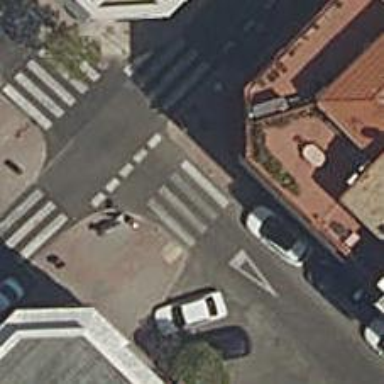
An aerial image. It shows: Zebra crossing on the road.